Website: crate-barrel
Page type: account-selection
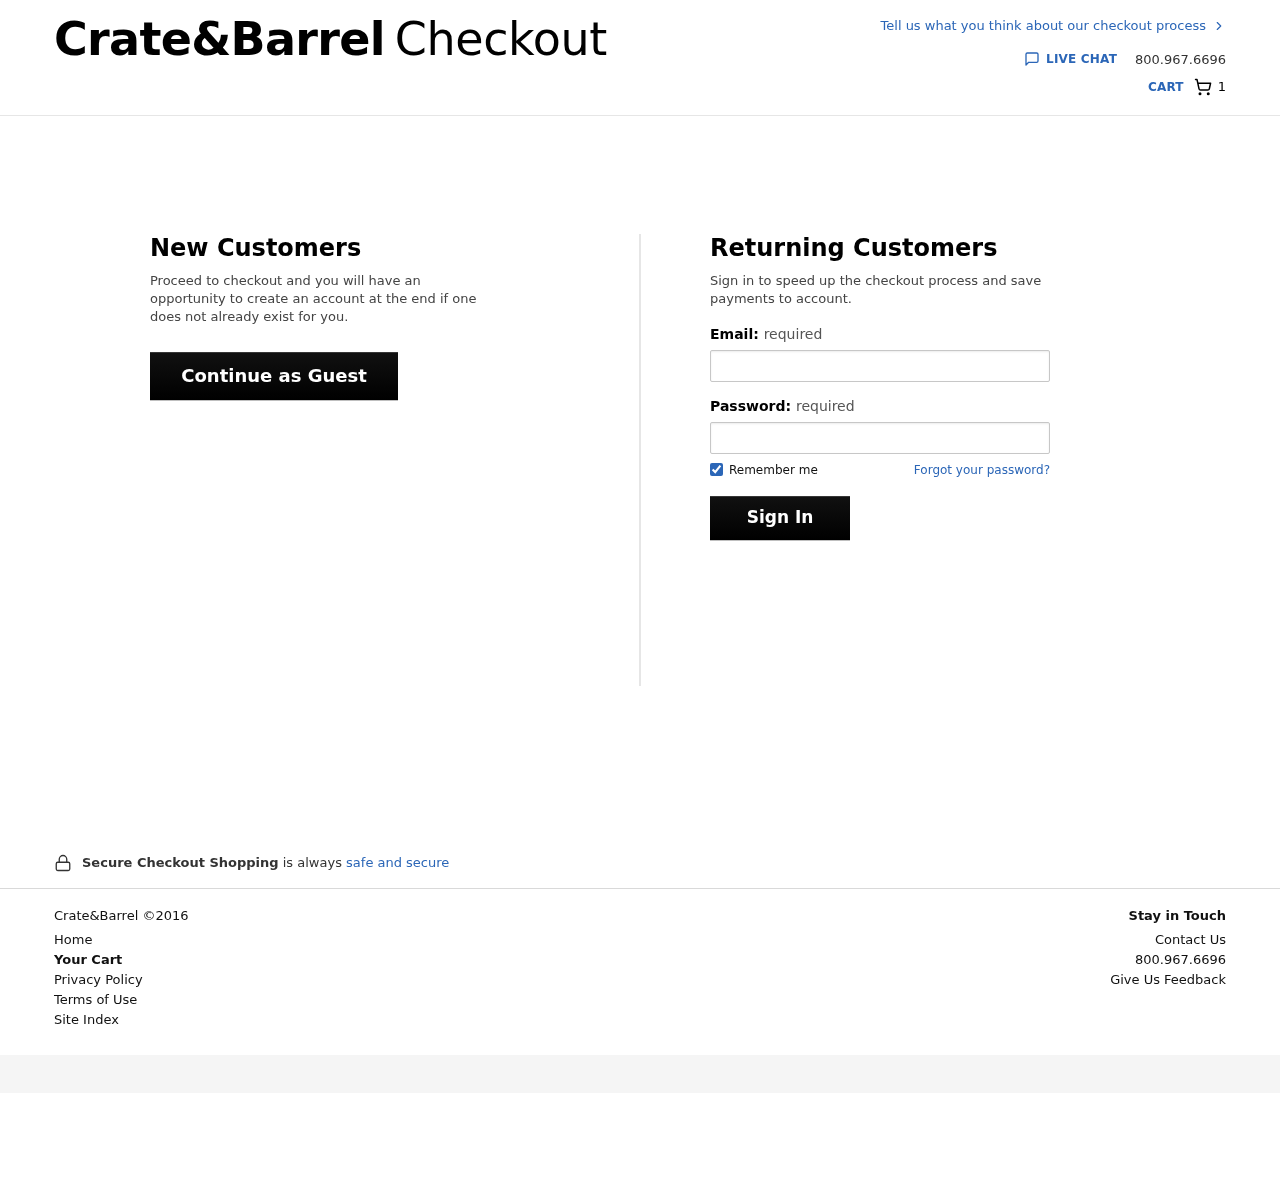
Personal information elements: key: PII_EMAIL
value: kjones@hotmail.com
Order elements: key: ORDER_NUM_ITEMS
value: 1